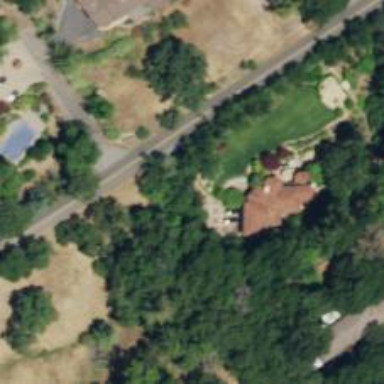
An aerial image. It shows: Driveway.